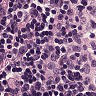
Metastatic tissue present: no